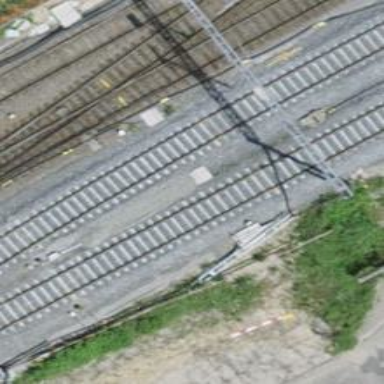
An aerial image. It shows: Single-track electrified railway service yard with contact line for trains.